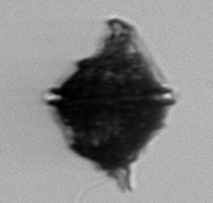
Label: Gonyaulax